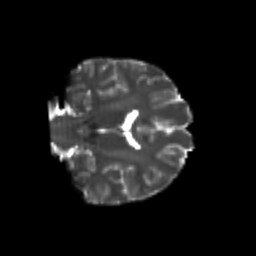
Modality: T2w
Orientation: coronal
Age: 22
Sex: male
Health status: healthy
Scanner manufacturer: philips
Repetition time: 7.393 s
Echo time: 0.08599 s